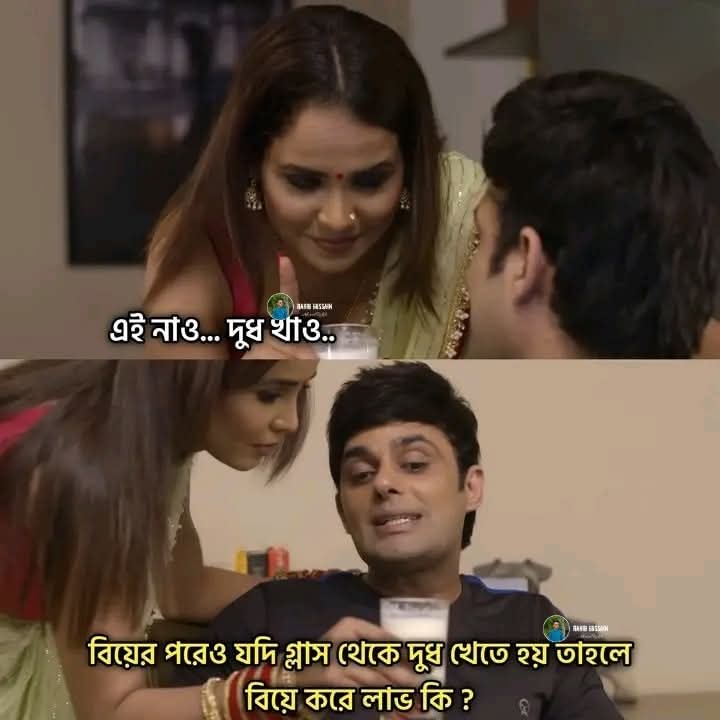
Text: এই নাও... দুধ খাও..
বিয়ের পরেও যদি গ্লাস থেকে দুধ খেতে হয় তাহলে বিয়ে করে লাভ কি?
Label: Hate
Hate category: Personal Offence
Targeted group: Society